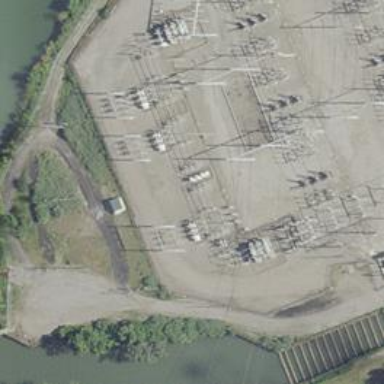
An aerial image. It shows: Switch used for power control.